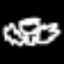
Label: angel